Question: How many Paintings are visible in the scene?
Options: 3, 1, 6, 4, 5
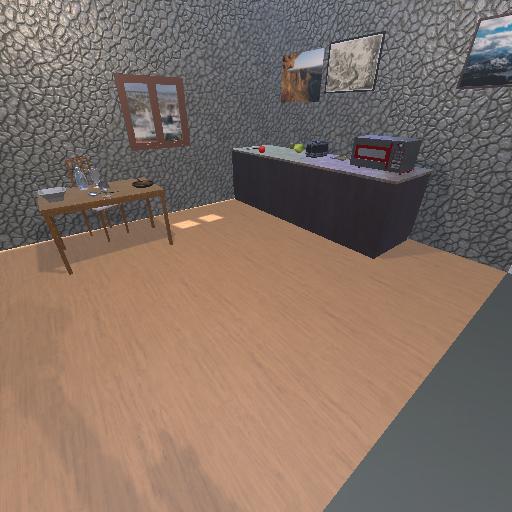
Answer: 3